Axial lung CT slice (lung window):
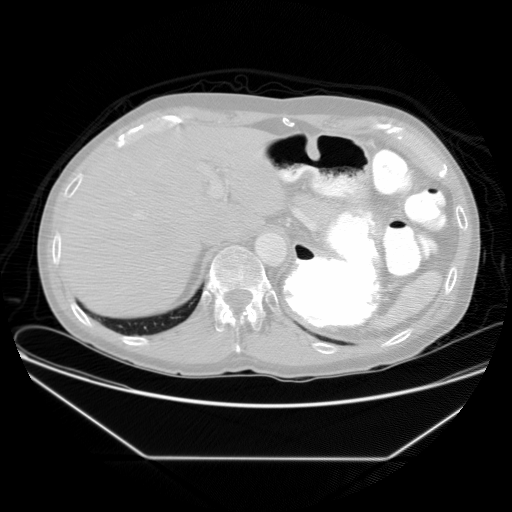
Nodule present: no